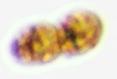
Label: Margalefidinium